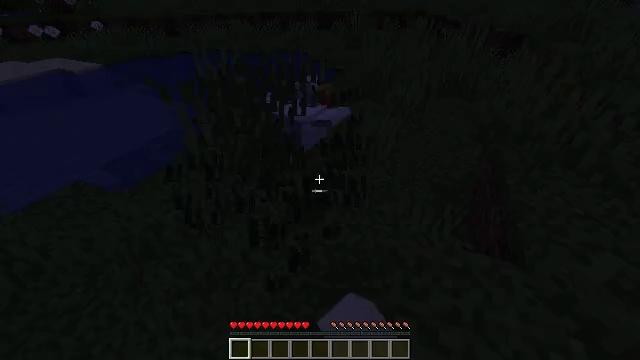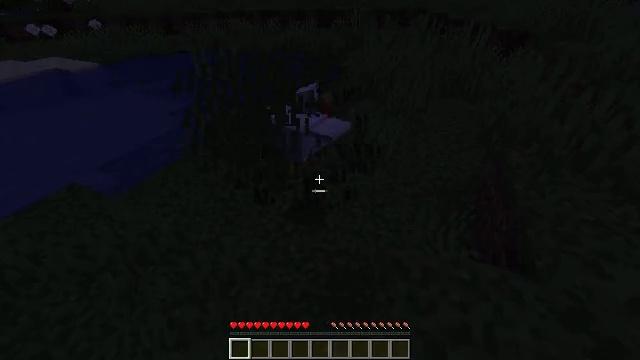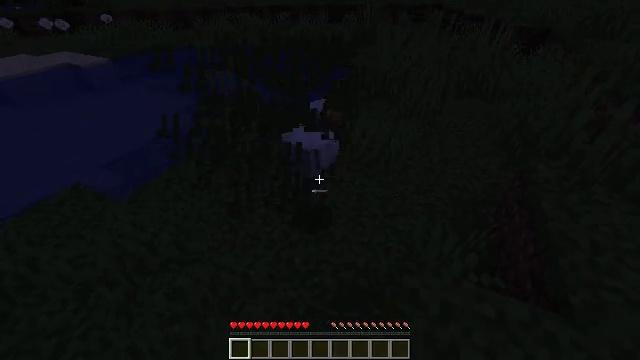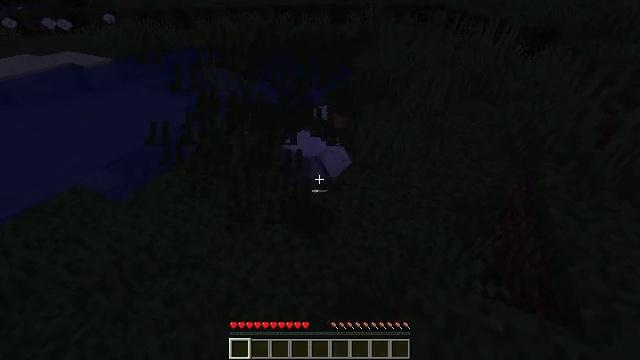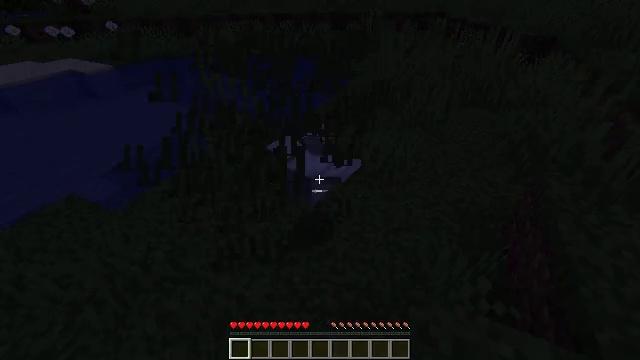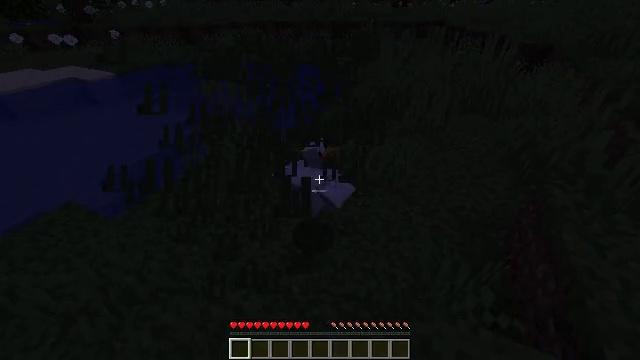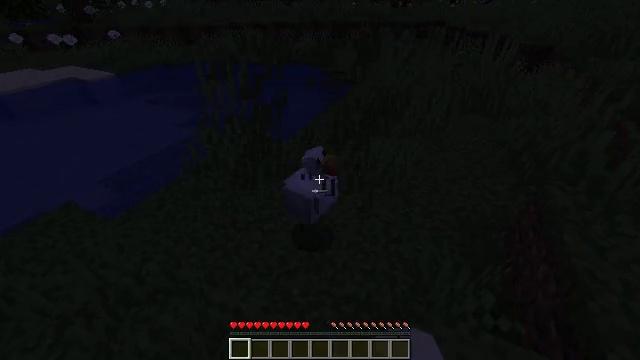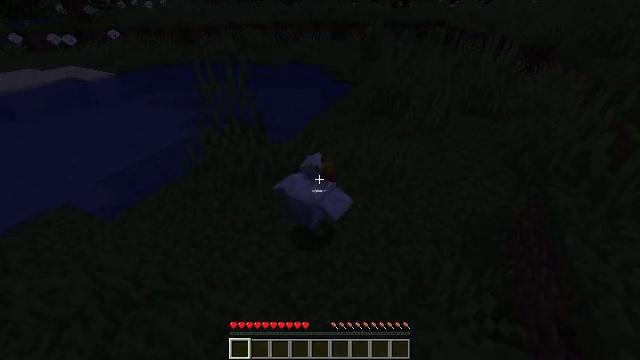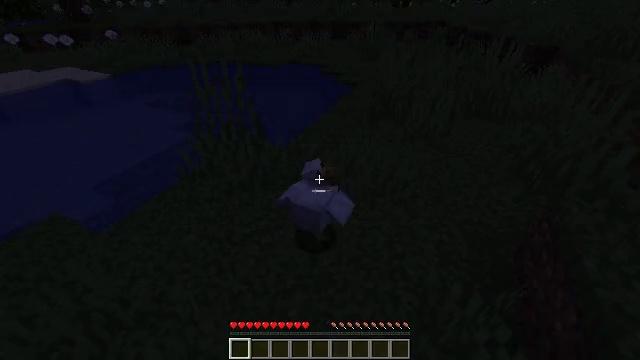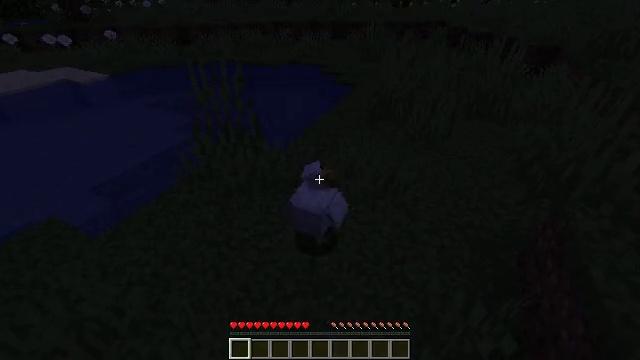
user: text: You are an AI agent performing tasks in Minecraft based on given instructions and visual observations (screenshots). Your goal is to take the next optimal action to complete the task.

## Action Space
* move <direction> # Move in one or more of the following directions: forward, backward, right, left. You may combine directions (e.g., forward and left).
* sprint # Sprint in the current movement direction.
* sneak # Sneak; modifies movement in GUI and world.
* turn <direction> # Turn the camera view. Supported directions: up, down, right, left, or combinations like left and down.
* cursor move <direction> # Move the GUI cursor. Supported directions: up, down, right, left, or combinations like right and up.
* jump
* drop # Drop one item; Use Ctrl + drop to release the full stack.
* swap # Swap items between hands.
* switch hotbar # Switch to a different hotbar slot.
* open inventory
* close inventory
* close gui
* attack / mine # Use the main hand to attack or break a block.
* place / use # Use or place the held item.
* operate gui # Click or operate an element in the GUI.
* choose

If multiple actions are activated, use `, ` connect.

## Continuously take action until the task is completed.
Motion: motion action
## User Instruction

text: Combat the chicken.
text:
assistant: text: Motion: move forward, attack / mine
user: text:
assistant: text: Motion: move forward, turn left, attack / mine
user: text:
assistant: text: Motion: no_op
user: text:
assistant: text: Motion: turn up
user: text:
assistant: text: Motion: turn up, attack / mine
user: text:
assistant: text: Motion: attack / mine
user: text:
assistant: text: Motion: move forward, attack / mine
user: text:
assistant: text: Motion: move forward, attack / mine
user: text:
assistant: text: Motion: move forward
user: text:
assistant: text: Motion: attack / mine